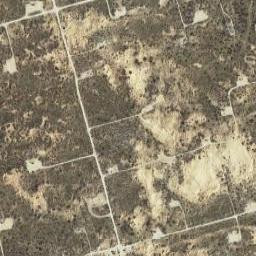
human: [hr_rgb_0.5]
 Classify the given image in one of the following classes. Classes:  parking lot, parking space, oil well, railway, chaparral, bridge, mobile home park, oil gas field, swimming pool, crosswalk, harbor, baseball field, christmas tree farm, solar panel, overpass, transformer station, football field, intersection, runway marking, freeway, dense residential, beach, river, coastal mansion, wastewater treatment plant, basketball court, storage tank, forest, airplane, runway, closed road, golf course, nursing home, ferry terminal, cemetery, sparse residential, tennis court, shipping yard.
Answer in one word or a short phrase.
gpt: oil gas field